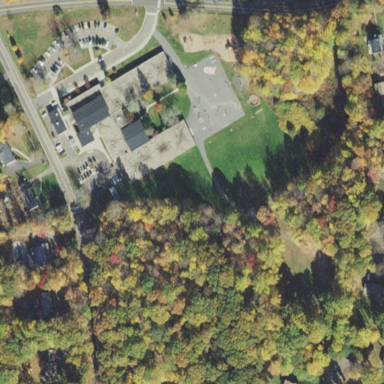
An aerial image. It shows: School.